Field crop: maize
Growth stage: 2
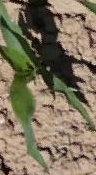
Species: maize